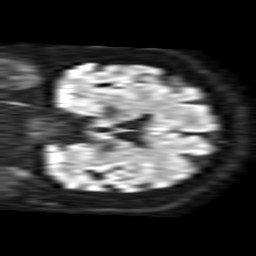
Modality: TRACE
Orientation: coronal
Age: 51
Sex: male
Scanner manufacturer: philips
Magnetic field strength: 1.5 T
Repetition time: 3.531 s
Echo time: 0.06922 s